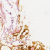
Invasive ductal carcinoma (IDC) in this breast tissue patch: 0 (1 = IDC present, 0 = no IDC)